Question: I create this style and i have no idea how to make it works in IE and Firefox:
'''
input[type="checkbox"]:before
{
content:"";
display:inline-block;
background: url("../images/controls.png") 0% 5%, url("../images/controls.png") 0% 2.5%, white;
display: block;
width: 19px;
height: 19px;
vertical-align: middle;
}
input[type=checkbox]:hover:before
{
background-position: 0% 10%;
}
input[type=checkbox]:checked:before
{
background: url("../images/controls.png") 0% 15.1%, url("../images/controls.png") 0% 5%, white;
}
input[type="radio"]:before
{
content:"";
display:inline-block;
background: url("../images/controls.png") 0% 2.5%, url("../images/controls.png") 0% 30.6%, white;
display: block;
width: 19px;
height: 19px;
vertical-align: middle;
}
input[type=radio]:hover:before
{
background-position: 0% 35.6%;
}
input[type=radio]:checked:before
{
background: url("../images/controls.png") 0% 40.6%, url("../images/controls.png") 0% 30.6%, white;
}
'''
It's working perfectly in chrome and in safari.
I tried to use the background-image, but don't work too.
Could anyone help me with this?
I'm using this image(controls.png):

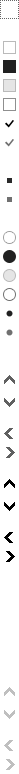
Answer: You may have a look at <URL>
Hope this helps.